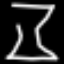
Label: hourglass